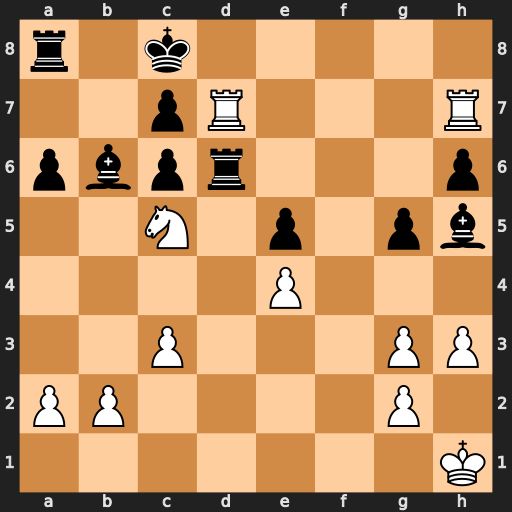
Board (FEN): r1k5/2pR3R/pbpr3p/2N1p1pb/4P3/2P3PP/PP4P1/7K
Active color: w
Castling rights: -
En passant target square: -
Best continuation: Rh8+ Be8 Rxe8#